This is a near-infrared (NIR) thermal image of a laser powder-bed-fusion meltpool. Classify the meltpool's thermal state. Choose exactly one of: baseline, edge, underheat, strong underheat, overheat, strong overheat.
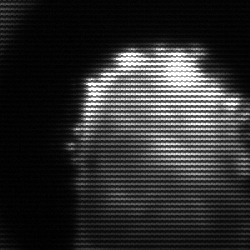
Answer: baseline